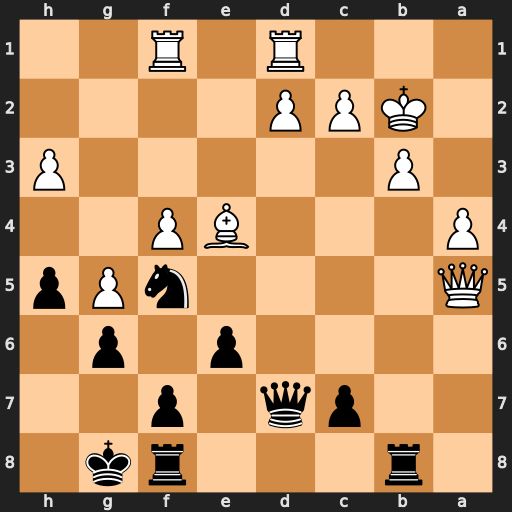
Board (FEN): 1r3rk1/2pq1p2/4p1p1/Q4nPp/P3BP2/1P5P/1KPP4/3R1R2
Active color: b
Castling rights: -
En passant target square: -
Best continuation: Qd4+ Qc3 Qxe4